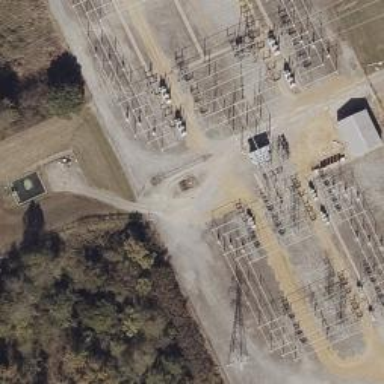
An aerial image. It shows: Switch used for power control.